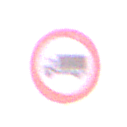
Verkehrszeichen: VerbotFuerKraftfahrzeugeUeberDreiKommaFuenfTonnen
Umgebung: Outdoor, Nature
Tageszeit: SunriseSunset
Wetter: PartlyCloudy
Licht: Natural
Jahreszeit: NotSpecified
Kontrast: LowContrast